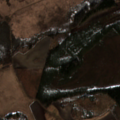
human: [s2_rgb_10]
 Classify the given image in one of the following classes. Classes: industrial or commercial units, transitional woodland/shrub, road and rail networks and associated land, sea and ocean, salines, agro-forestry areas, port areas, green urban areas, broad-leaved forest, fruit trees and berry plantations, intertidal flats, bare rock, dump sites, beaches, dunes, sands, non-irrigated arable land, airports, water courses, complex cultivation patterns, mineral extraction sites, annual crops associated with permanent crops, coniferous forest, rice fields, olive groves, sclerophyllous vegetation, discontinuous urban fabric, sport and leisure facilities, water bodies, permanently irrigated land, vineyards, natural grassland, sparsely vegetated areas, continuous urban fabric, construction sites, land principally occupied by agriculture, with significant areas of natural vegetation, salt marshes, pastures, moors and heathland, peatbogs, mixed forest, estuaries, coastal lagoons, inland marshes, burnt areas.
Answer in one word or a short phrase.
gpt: non-irrigated arable land, broad-leaved forest, mixed forest, transitional woodland/shrub, peatbogs